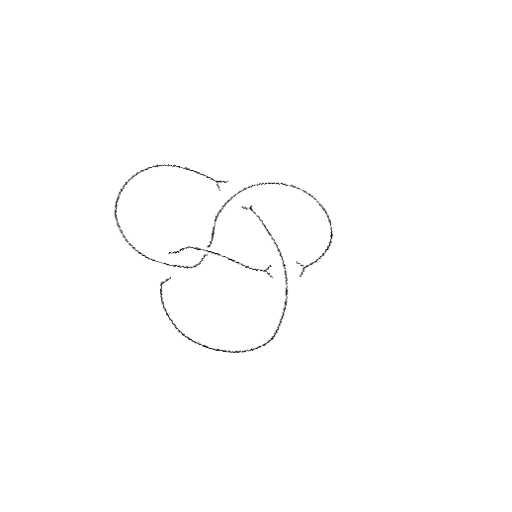
Crossing number: 4